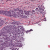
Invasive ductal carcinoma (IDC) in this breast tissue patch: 1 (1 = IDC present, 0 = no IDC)